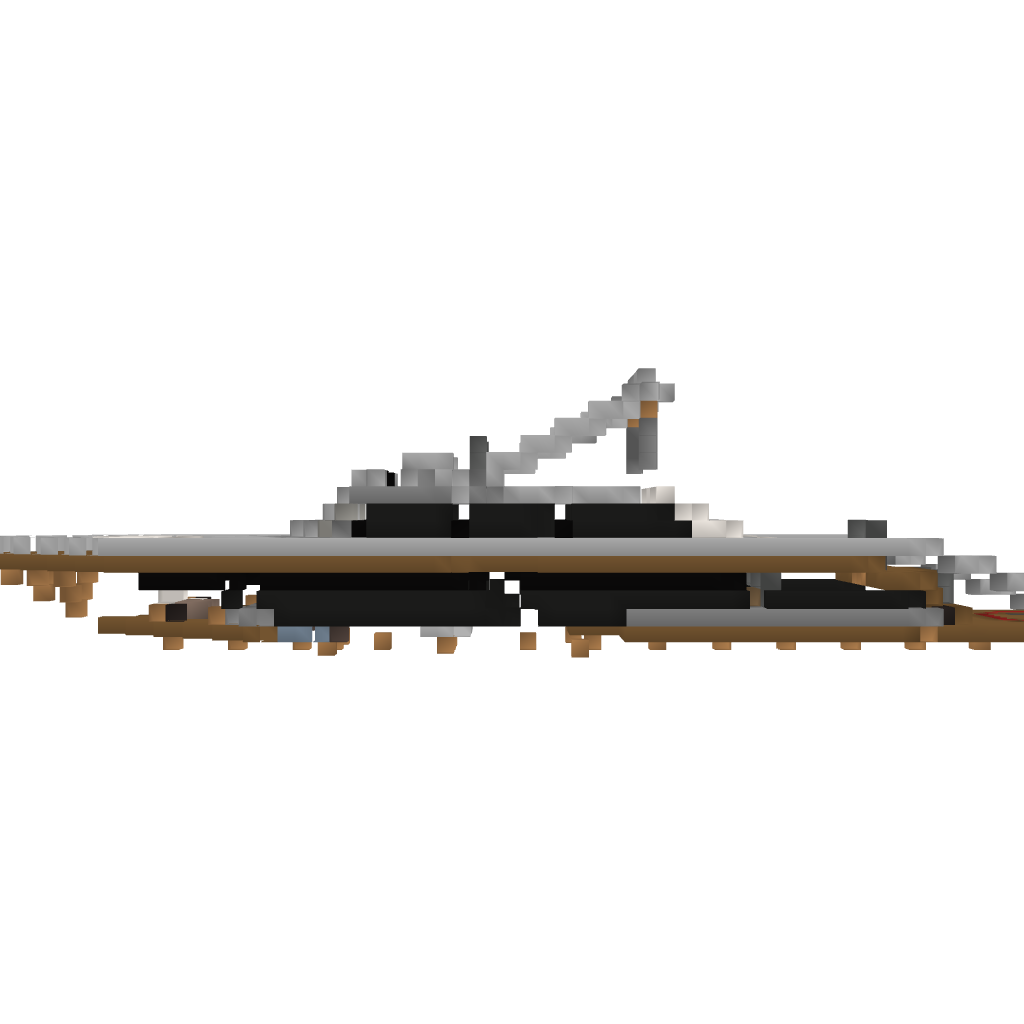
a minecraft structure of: Modern Yacht